Question: I'm just started to use to improve my workflow. I'm currently have a task called 'styles' that compiles '.less' files, and a task called 'watch', to watch for changes in any '.less' file and, then, run 'styles' task. My 'gulpfile.js' contains this code:
'''
var gulp = require( 'gulp' ),
less = require( 'gulp-less' ),
autoprefixer = require( 'gulp-autoprefixer' ),
minifycss = require( 'gulp-minify-css' ),
jshint = require( 'gulp-jshint' ),
uglify = require( 'gulp-uglify' ),
imagemin = require( 'gulp-imagemin' ),
rename = require( 'gulp-rename' ),
clean = require( 'gulp-clean' ),
concat = require( 'gulp-concat' ),
notify = require( 'gulp-notify' ),
cache = require( 'gulp-cache' ),
header = require( 'gulp-header' ),
footer = require( 'gulp-footer' );
// styles task
gulp.task( 'styles', function() {
return gulp.src( 'src/styles/main.less' )
.pipe( less({ paths: ['src/styles/'] }) )
.pipe( autoprefixer( 'last 2 version', 'safari 5', 'ie 8', 'ie 9', 'opera 12.1', 'ios 6', 'android 4' ) )
.pipe( gulp.dest( 'dist/assets/css' ) )
.pipe( rename( 'main.min.css' ) )
.pipe( minifycss() )
.pipe( gulp.dest( 'dist/assets/css' ) )
.pipe( notify({ message: 'Styles task complete' }) );
} )
(...)
// watch task
gulp.task('watch', function() {
// Watch .less files
gulp.watch('src/styles/**/*.less', function(event) {
console.log('File ' + event.path + ' was ' + event.type + ', running tasks...');
gulp.run('styles');
});
});
'''
The problem is, when I run 'gulp watch', it starts the task and runs the 'styles' task on the first time that I change a '.less' file. After the first time, I only got the message logged ('File X was changed, running tasks...'). Am I doing something wrong?
Thanks for any hint or help!
## EDIT
Just some information as requested: I'm running with . Here is a screenshot of the prompt output:

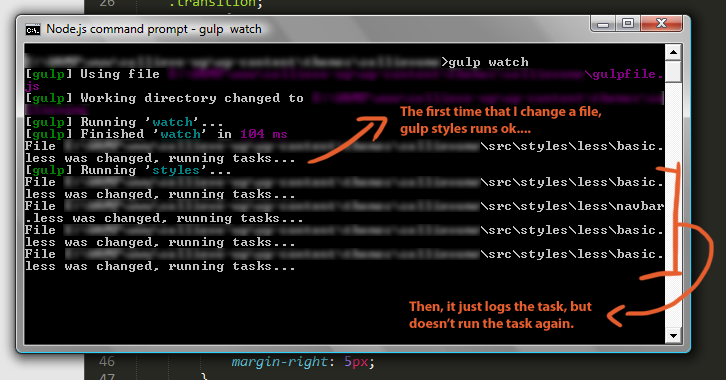
Answer: After @SteveLacy suggestion to break out my task parts and check if any of them was causing the troubles, I got my mistake that causes the error: 'gulp-notify' works only on Mac and Linux, and my OS is Windows. From the plugin description:
> Send messages to Mac Notification Center or Linux notifications (using
notify-send) using the node-notifier module. Can also specify custom
notifier (e.g. Growl notification).
Shame on me.
I follow a really good tutorial about getting started with Gulp, and 'gulp-notify' was one of the plugins used on it. My mystake was not paying attention at the plugin details.
After I removed 'gulp-notify' from my 'gulpfile.js', everything works as it should be, I got all the right logs and my 'gulp watch' task works like a charm!
AWAYS check a plugin compatibility with your OS.
Thanks for everybody that spent time trying to help me!